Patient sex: M
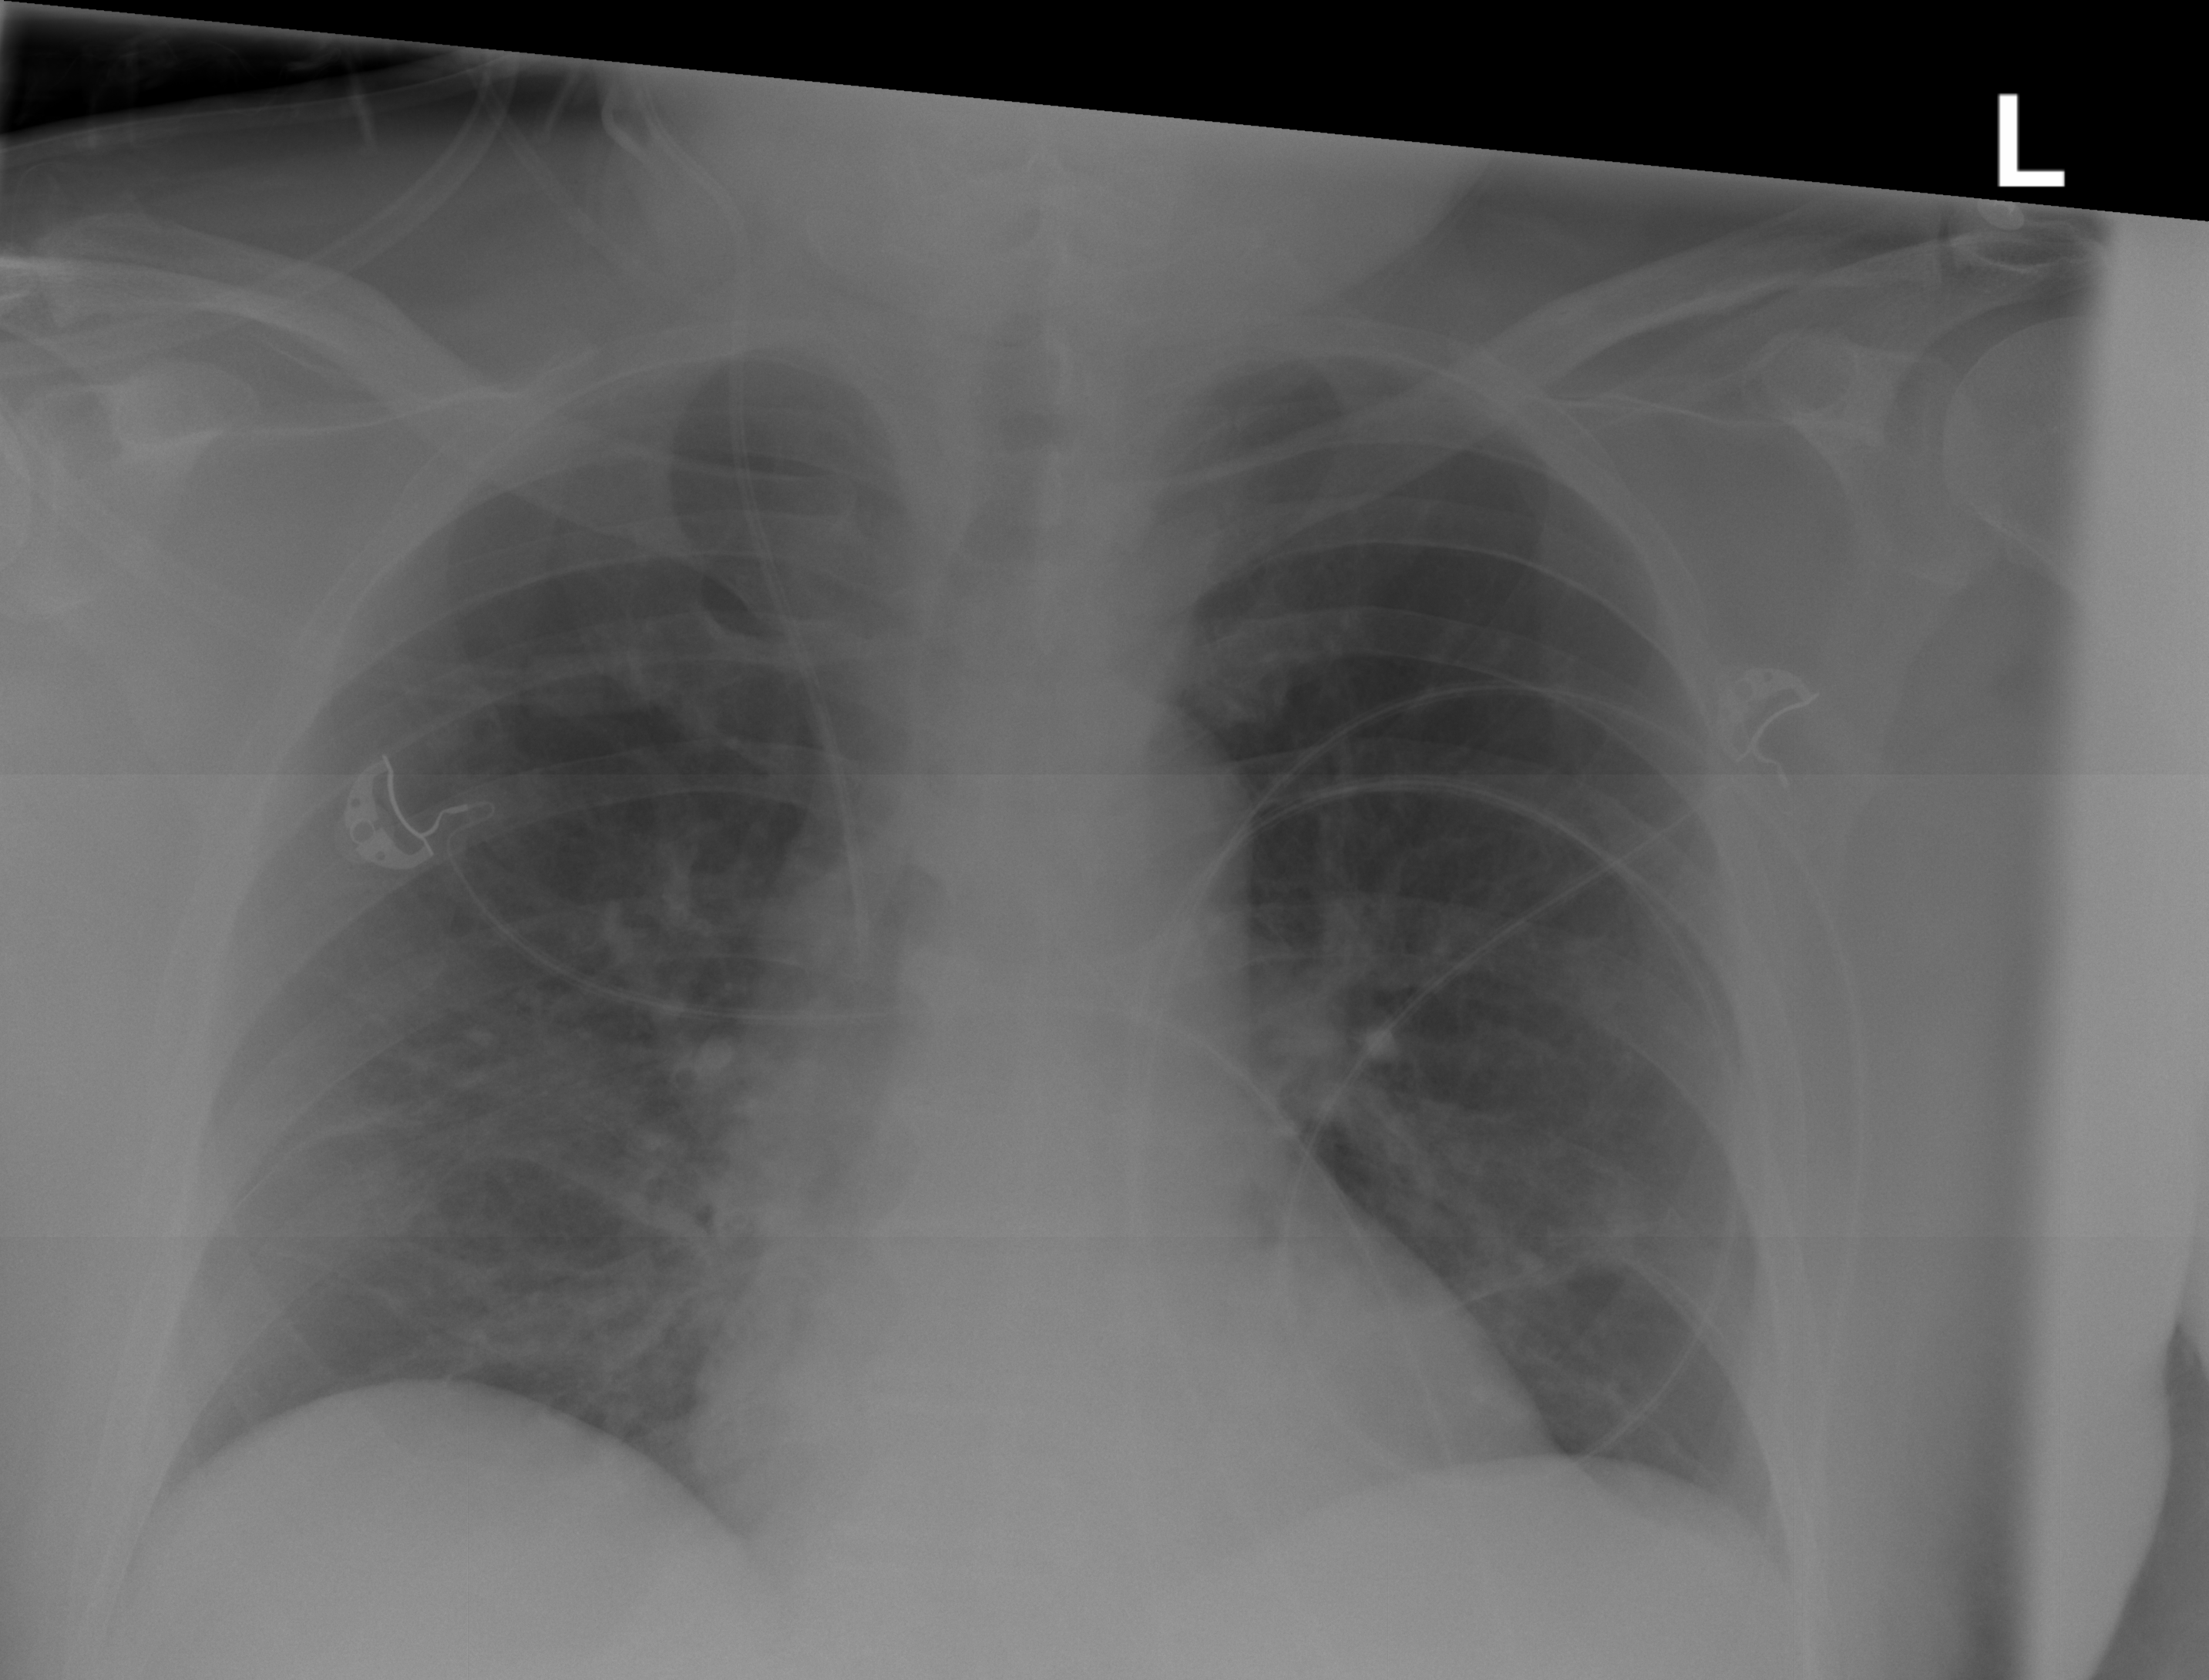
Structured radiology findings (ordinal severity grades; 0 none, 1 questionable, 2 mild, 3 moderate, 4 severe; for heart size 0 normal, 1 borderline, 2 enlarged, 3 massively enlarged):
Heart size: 0
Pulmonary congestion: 0
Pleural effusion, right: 0
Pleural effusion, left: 0
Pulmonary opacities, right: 0
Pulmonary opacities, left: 0
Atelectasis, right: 0
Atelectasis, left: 1